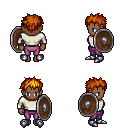
a pixel art fantasy rpg character, female body template, human, dark skin, white long-sleeve shirt, magenta pants, dark blonde bedhead hairstyle, metal boots, shield, four views (front, back, left, right), 2x2 character sprite sheet, small pixel art, hard edges, no anti-aliasing